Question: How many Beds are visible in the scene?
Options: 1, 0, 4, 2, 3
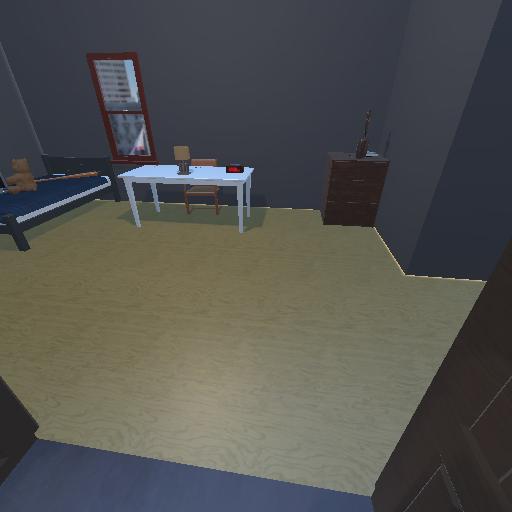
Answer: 1